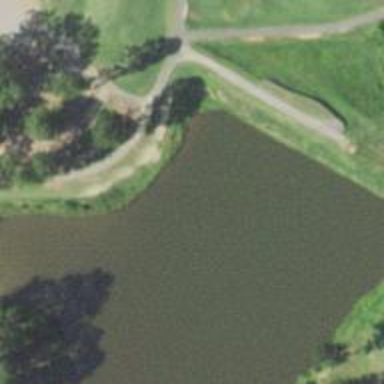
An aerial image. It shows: Path for both roads and golfers.